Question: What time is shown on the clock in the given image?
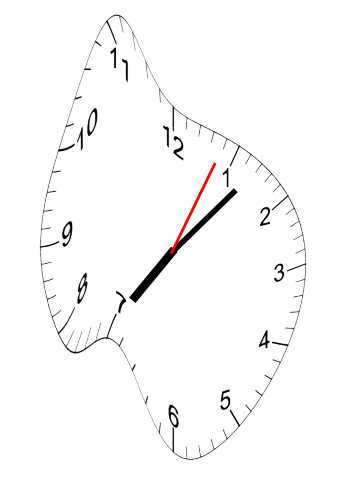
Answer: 07:07:04